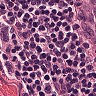
Metastatic tissue present: no